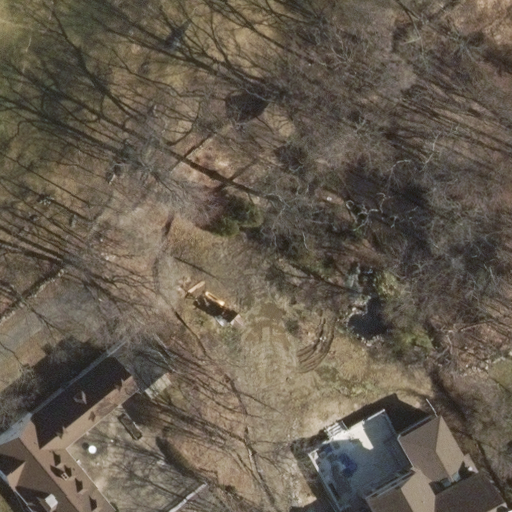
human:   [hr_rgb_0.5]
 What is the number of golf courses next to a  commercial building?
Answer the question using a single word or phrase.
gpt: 0

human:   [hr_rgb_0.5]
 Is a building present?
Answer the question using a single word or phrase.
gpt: yes

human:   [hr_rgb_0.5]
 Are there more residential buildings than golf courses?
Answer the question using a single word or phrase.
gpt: yes

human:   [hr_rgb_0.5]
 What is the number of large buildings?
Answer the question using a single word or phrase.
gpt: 0

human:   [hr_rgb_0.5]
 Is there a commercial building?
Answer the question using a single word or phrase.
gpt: no

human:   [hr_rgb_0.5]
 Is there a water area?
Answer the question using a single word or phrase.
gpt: no

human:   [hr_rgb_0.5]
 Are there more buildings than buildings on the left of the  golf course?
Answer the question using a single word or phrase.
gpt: yes

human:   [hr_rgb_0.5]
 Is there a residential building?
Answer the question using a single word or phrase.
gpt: yes

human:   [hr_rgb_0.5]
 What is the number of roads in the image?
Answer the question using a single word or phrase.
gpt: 0

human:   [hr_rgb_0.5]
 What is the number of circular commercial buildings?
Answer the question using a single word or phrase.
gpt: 0

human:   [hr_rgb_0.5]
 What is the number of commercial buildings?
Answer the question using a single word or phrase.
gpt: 0

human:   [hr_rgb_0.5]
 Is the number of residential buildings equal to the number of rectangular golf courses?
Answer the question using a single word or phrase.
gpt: no

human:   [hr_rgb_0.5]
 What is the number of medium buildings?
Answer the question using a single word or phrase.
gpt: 1

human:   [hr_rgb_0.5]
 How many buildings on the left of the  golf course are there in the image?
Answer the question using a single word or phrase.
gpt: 1

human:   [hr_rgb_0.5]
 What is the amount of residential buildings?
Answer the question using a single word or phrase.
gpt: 3

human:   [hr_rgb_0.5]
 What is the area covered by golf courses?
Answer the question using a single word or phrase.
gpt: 10307m2

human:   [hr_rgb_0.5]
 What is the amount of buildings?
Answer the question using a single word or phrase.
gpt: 3

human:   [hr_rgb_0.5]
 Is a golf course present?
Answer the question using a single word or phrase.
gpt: yes

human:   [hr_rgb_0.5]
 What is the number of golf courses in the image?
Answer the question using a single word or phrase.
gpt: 1

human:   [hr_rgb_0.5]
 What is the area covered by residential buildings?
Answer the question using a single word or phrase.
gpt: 337m2

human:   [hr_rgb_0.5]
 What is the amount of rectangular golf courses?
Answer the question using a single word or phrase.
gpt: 1

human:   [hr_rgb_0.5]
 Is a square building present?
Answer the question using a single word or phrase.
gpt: no

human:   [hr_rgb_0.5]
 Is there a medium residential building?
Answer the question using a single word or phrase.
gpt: yes

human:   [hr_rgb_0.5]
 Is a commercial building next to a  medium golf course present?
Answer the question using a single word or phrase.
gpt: no

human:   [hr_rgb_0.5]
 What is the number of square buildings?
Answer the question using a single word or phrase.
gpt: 0

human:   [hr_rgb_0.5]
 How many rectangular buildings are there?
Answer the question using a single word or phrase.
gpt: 2

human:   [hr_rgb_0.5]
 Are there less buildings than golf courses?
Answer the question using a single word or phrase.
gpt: no

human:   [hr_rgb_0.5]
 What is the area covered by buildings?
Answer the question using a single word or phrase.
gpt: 337m2

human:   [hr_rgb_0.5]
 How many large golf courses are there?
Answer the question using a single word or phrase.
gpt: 1

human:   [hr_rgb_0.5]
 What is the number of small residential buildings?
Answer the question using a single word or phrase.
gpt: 2

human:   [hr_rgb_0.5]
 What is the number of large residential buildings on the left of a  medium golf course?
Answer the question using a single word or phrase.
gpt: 0

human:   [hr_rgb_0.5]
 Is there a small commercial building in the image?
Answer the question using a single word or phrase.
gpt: no

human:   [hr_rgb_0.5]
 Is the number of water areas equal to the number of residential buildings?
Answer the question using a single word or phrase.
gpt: no

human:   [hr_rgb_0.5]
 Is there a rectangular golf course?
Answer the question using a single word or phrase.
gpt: yes

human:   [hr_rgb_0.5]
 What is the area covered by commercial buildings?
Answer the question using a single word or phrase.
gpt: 0m2

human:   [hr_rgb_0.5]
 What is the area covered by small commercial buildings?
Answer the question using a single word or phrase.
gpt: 0m2

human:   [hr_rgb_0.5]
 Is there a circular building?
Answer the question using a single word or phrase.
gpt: no

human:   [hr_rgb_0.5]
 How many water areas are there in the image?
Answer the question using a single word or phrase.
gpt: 0

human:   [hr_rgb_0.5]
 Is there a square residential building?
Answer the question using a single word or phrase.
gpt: no

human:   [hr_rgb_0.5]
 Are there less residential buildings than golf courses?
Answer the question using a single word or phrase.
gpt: no

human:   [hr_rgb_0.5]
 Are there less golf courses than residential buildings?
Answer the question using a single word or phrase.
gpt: yes

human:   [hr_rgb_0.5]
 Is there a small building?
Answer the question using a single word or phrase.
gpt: yes

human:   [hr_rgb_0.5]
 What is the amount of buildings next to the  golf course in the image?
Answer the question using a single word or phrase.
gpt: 3

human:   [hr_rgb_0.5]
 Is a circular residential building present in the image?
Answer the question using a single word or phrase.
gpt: no

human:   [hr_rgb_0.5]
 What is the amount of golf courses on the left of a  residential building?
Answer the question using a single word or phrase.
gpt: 0

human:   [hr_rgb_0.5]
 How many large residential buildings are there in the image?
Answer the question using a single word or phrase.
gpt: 0

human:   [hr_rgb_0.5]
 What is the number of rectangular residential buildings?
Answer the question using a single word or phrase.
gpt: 2

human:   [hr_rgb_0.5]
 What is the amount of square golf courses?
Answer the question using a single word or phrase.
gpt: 0

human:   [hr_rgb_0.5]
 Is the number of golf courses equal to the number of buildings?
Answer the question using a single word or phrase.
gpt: no

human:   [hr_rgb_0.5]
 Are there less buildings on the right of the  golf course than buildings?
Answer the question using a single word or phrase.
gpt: yes

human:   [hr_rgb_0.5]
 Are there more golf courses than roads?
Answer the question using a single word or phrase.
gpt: yes

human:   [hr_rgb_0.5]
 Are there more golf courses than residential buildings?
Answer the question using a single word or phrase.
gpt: no

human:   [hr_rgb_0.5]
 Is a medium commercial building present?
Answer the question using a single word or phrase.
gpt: no

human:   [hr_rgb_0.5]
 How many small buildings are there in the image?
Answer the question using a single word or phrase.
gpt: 2

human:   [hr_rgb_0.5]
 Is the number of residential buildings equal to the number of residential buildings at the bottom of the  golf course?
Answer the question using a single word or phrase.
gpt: yes

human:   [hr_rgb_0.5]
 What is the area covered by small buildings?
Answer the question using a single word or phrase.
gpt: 75m2

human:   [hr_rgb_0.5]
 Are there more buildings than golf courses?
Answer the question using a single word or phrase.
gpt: yes

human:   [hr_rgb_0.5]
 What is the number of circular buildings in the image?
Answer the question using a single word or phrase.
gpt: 0

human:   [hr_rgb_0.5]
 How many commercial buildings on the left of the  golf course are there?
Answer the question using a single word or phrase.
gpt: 0

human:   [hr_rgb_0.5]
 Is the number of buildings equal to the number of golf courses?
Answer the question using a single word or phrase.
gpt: no

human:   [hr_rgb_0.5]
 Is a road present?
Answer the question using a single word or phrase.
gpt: no

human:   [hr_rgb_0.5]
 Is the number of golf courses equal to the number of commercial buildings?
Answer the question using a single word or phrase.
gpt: no

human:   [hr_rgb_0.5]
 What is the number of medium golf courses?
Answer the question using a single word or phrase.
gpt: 0

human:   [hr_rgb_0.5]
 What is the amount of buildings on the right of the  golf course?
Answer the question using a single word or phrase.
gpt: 1